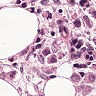
Metastatic tissue present: yes